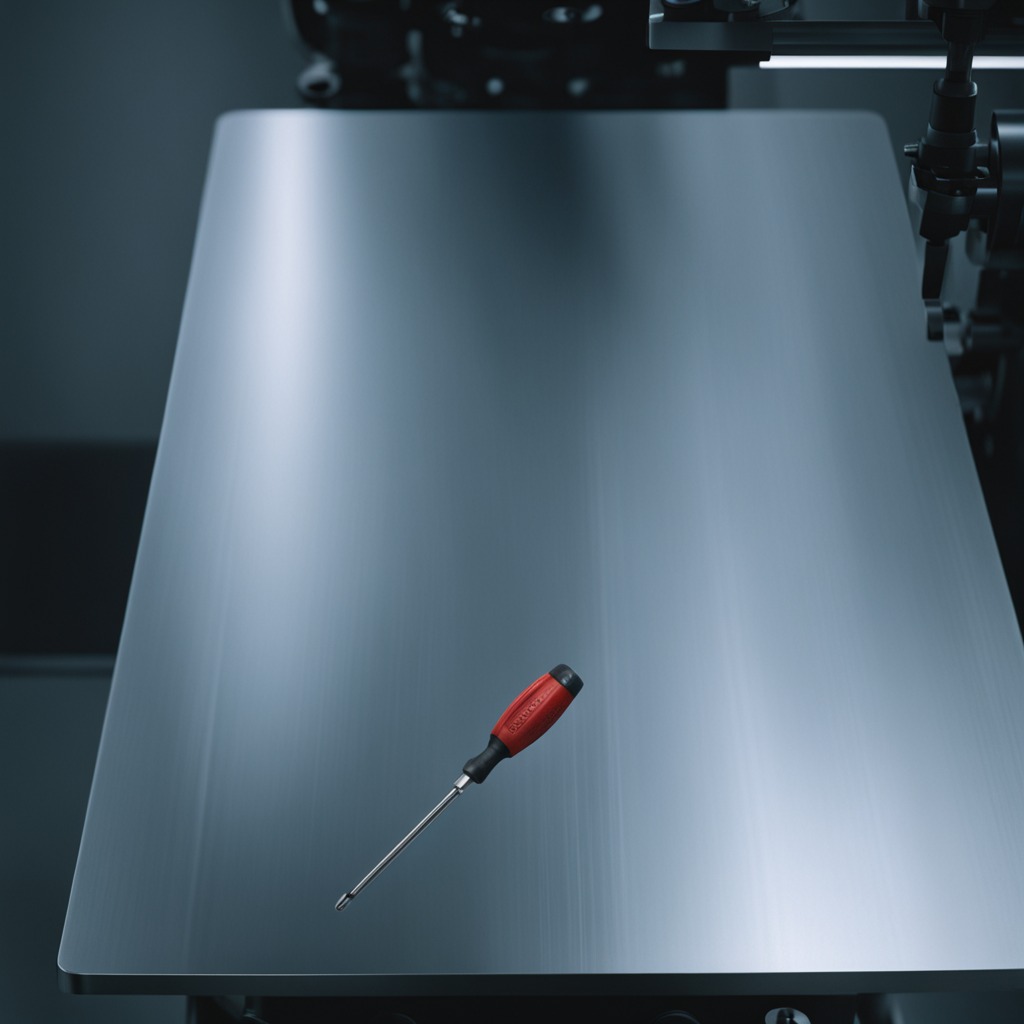
A screwdriver is lying on a metal table in a machine shop under fluorescent lights.